【题型】选择题　【知识点】解析几何　【难度】easy
已知点 $P$ 是双曲线 $\frac{x^2}{16} - \frac{y^2}{20} = 1$ 右支上的一点，点 $A$、$B$ 分别是圆 $(x+6)^2 + y^2 = 4$ 和圆 $(x-6)^2 + y^2 = 1$ 上的点。则 $|PA| - |PB|$ 的最小值为（ ）

A. 3 \quad B. 5 \quad C. 7 \quad D. 9
【解答】
【答案】B

【详解】由双曲线 $\frac{x^2}{16} - \frac{y^2}{20} = 1$ 可知 $a = 4$，$b = 2\sqrt{5}$，$c = \sqrt{a^2 + b^2} = 6$，

且圆 $(x+6)^2 + y^2 = 4$ 的圆心为 $F_1(-6,0)$，半径 $r_1 = 2$，

$(x-6)^2 + y^2 = 1$ 的圆心为 $F_2(6,0)$，半径 $r_2 = 1$，

由圆的性质可知：$|PA| \ge |PF_1| - r_1 = |PF_1| - 2$，$|PB| \le |PF_2| + r_2 = |PF_2| + 1$，

可得 $|PA| - |PB| \ge (|PF_1| - 2) - (|PF_2| + 1) = |PF_1| - |PF_2| - 3$，

可知 $F_1(-6,0)$，$F_2(6,0)$ 为双曲线的焦点，则 $|PF_1| - |PF_2| = 2a = 8$，

可得 $|PA| - |PB| \ge |PF_1| - |PF_2| - 3 = 5$，

所以 $|PA| - |PB|$ 的最小值为 5。

故选：B。

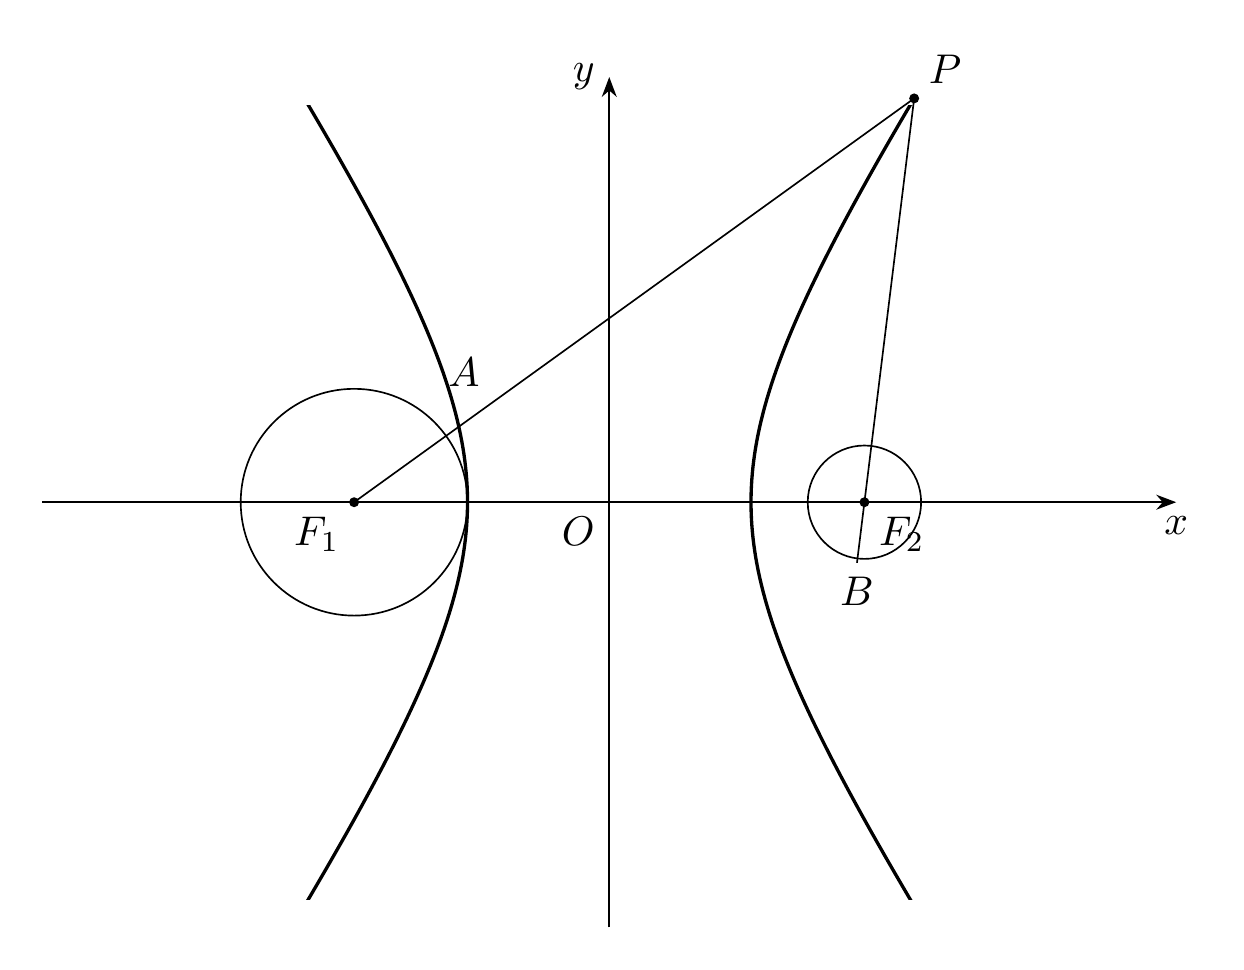